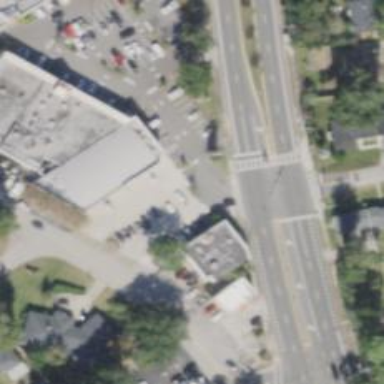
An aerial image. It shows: Unmarked crossing on the road.